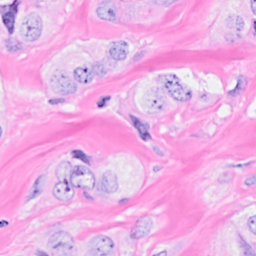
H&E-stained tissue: Breast